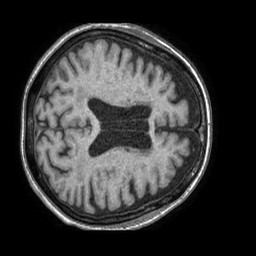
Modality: T1w
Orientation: axial
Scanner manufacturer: philips
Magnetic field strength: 1.5 T
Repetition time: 0.007854 s
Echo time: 0.003627 s